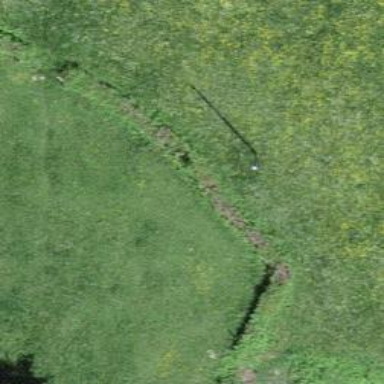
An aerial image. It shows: Hedge acting as barrier.